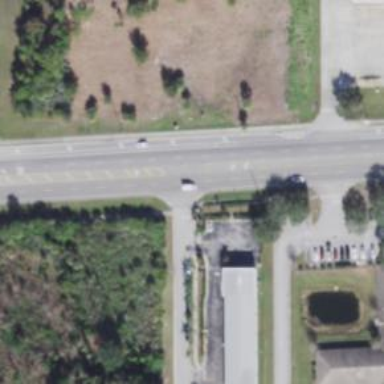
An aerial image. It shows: Tertiary road with asphalt surface and sidewalk on the left.